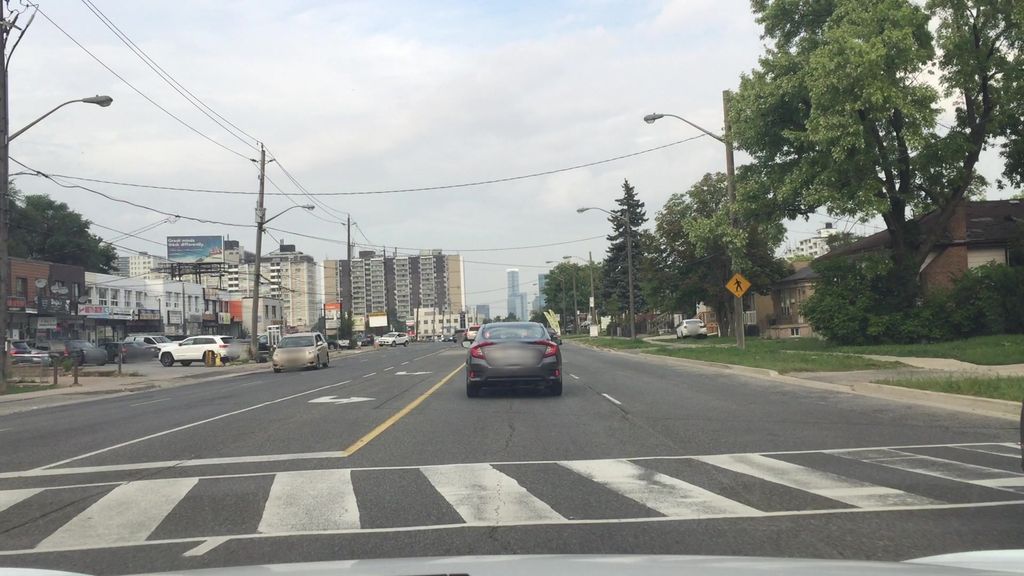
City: toronto